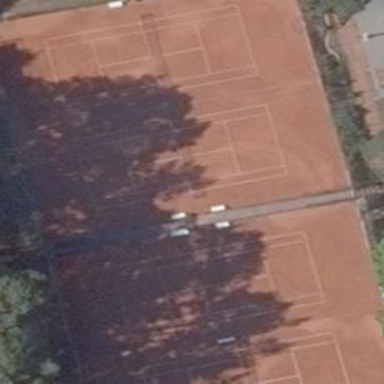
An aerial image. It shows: Tennis court in leisure pitch.